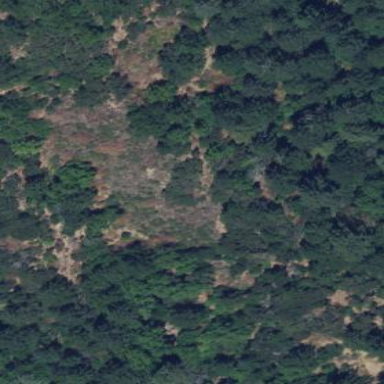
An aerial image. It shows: Area covered in scrub vegetation.